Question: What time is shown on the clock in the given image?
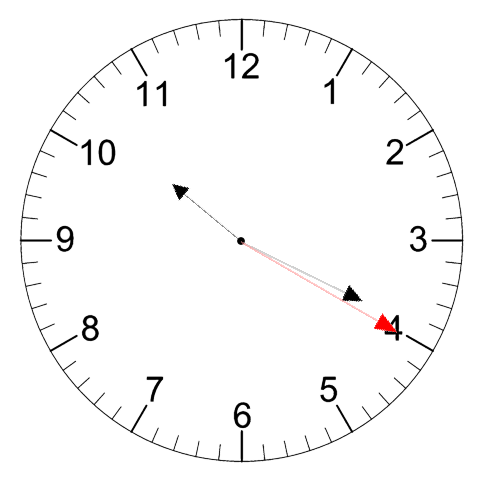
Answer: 10:19:20